Question: Im trying implement the bottom menu with ActionBarSherlock. In Android 2.1, the menu are displayed, but in the Android 4, the menu is not displayed. What's wrong?

Below, the code:
'''
public class Atividade extends Activity implements OnCreateOptionsMenuListener {
ActionBarSherlock mSherlock = ActionBarSherlock.wrap(this);
@Override
public void onCreate(Bundle savedInstanceState) {
super.onCreate(savedInstanceState);
if (android.os.Build.VERSION.SDK_INT < 11)
// Remove title bar
this.requestWindowFeature(Window.FEATURE_NO_TITLE);
setTheme(R.style.Theme_Sherlock_Light_DarkActionBar);
mSherlock.setUiOptions(ActivityInfo.UIOPTION_SPLIT_ACTION_BAR_WHEN_NARROW);
mSherlock.setContentView(R.layout.atividade);
.
.
.
}
'''
Below, the menu options:
'''
@Override
public boolean onCreateOptionsMenu(Menu menu) {
menu.add("Agenda")
.setIcon(R.drawable.ic_compose)
// .setShowAsAction(MenuItem.SHOW_AS_ACTION_IF_ROOM | MenuItem.SHOW_AS_ACTION_WITH_TEXT);
.setShowAsAction(MenuItem.SHOW_AS_ACTION_IF_ROOM | MenuItem.SHOW_AS_ACTION_WITH_TEXT);
menu.add("Favoritos")
.setIcon(R.drawable.favoritos)
.setShowAsAction(MenuItem.SHOW_AS_ACTION_IF_ROOM | MenuItem.SHOW_AS_ACTION_WITH_TEXT);
menu.add("Mapa")
.setIcon(R.drawable.maps)
.setShowAsAction(MenuItem.SHOW_AS_ACTION_IF_ROOM | MenuItem.SHOW_AS_ACTION_WITH_TEXT);
com.actionbarsherlock.view.SubMenu subMenu1 = menu.addSubMenu("Compartilhar");
subMenu1.add("Facebook");
subMenu1.add("Twitter");
subMenu1.add("E-Mail");
subMenu1.add("SMS");
MenuItem subMenu1Item = (MenuItem) subMenu1.getItem();
subMenu1Item.setIcon(R.drawable.compartilhar);
subMenu1Item.setShowAsAction(MenuItem.SHOW_AS_ACTION_IF_ROOM | MenuItem.SHOW_AS_ACTION_WITH_TEXT);
return true;
}
}
'''
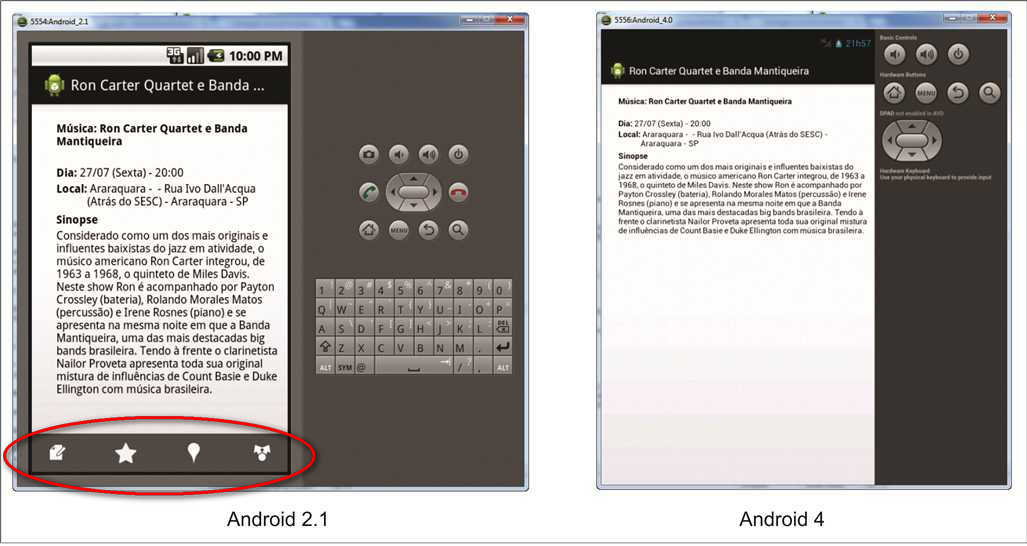
Answer: Make your Activity extend 'SherlockActivity'. As Jake Wharton suggests, use the manifest to set the 'theme' and 'uiOptions' attributes on your activity.